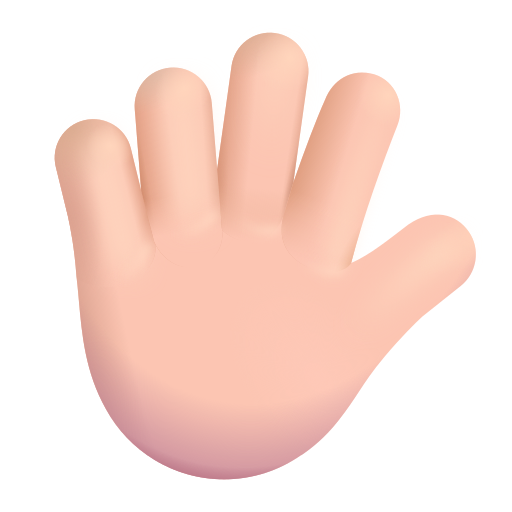
hand with fingers splayed color light